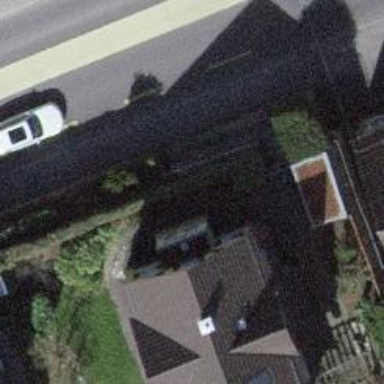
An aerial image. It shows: Concrete steps with ramp.